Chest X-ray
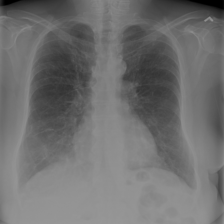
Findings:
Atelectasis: negative
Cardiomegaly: negative
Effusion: negative
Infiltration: negative
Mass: negative
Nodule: negative
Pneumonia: negative
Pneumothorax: negative
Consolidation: negative
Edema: negative
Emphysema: negative
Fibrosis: negative
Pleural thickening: negative
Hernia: negative